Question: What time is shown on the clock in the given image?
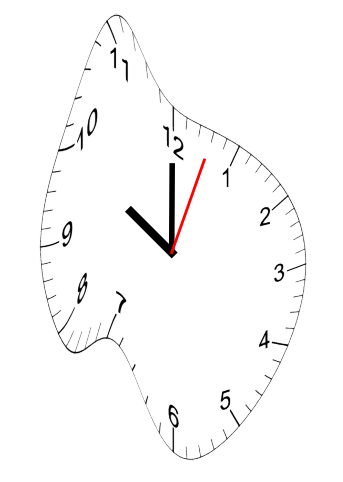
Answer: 10:00:03